Interaction volume radius: 10 \u00c5
Interaction volume height: 10 \u00c5
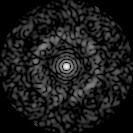
Disorder parameter: 0.8103